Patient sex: M
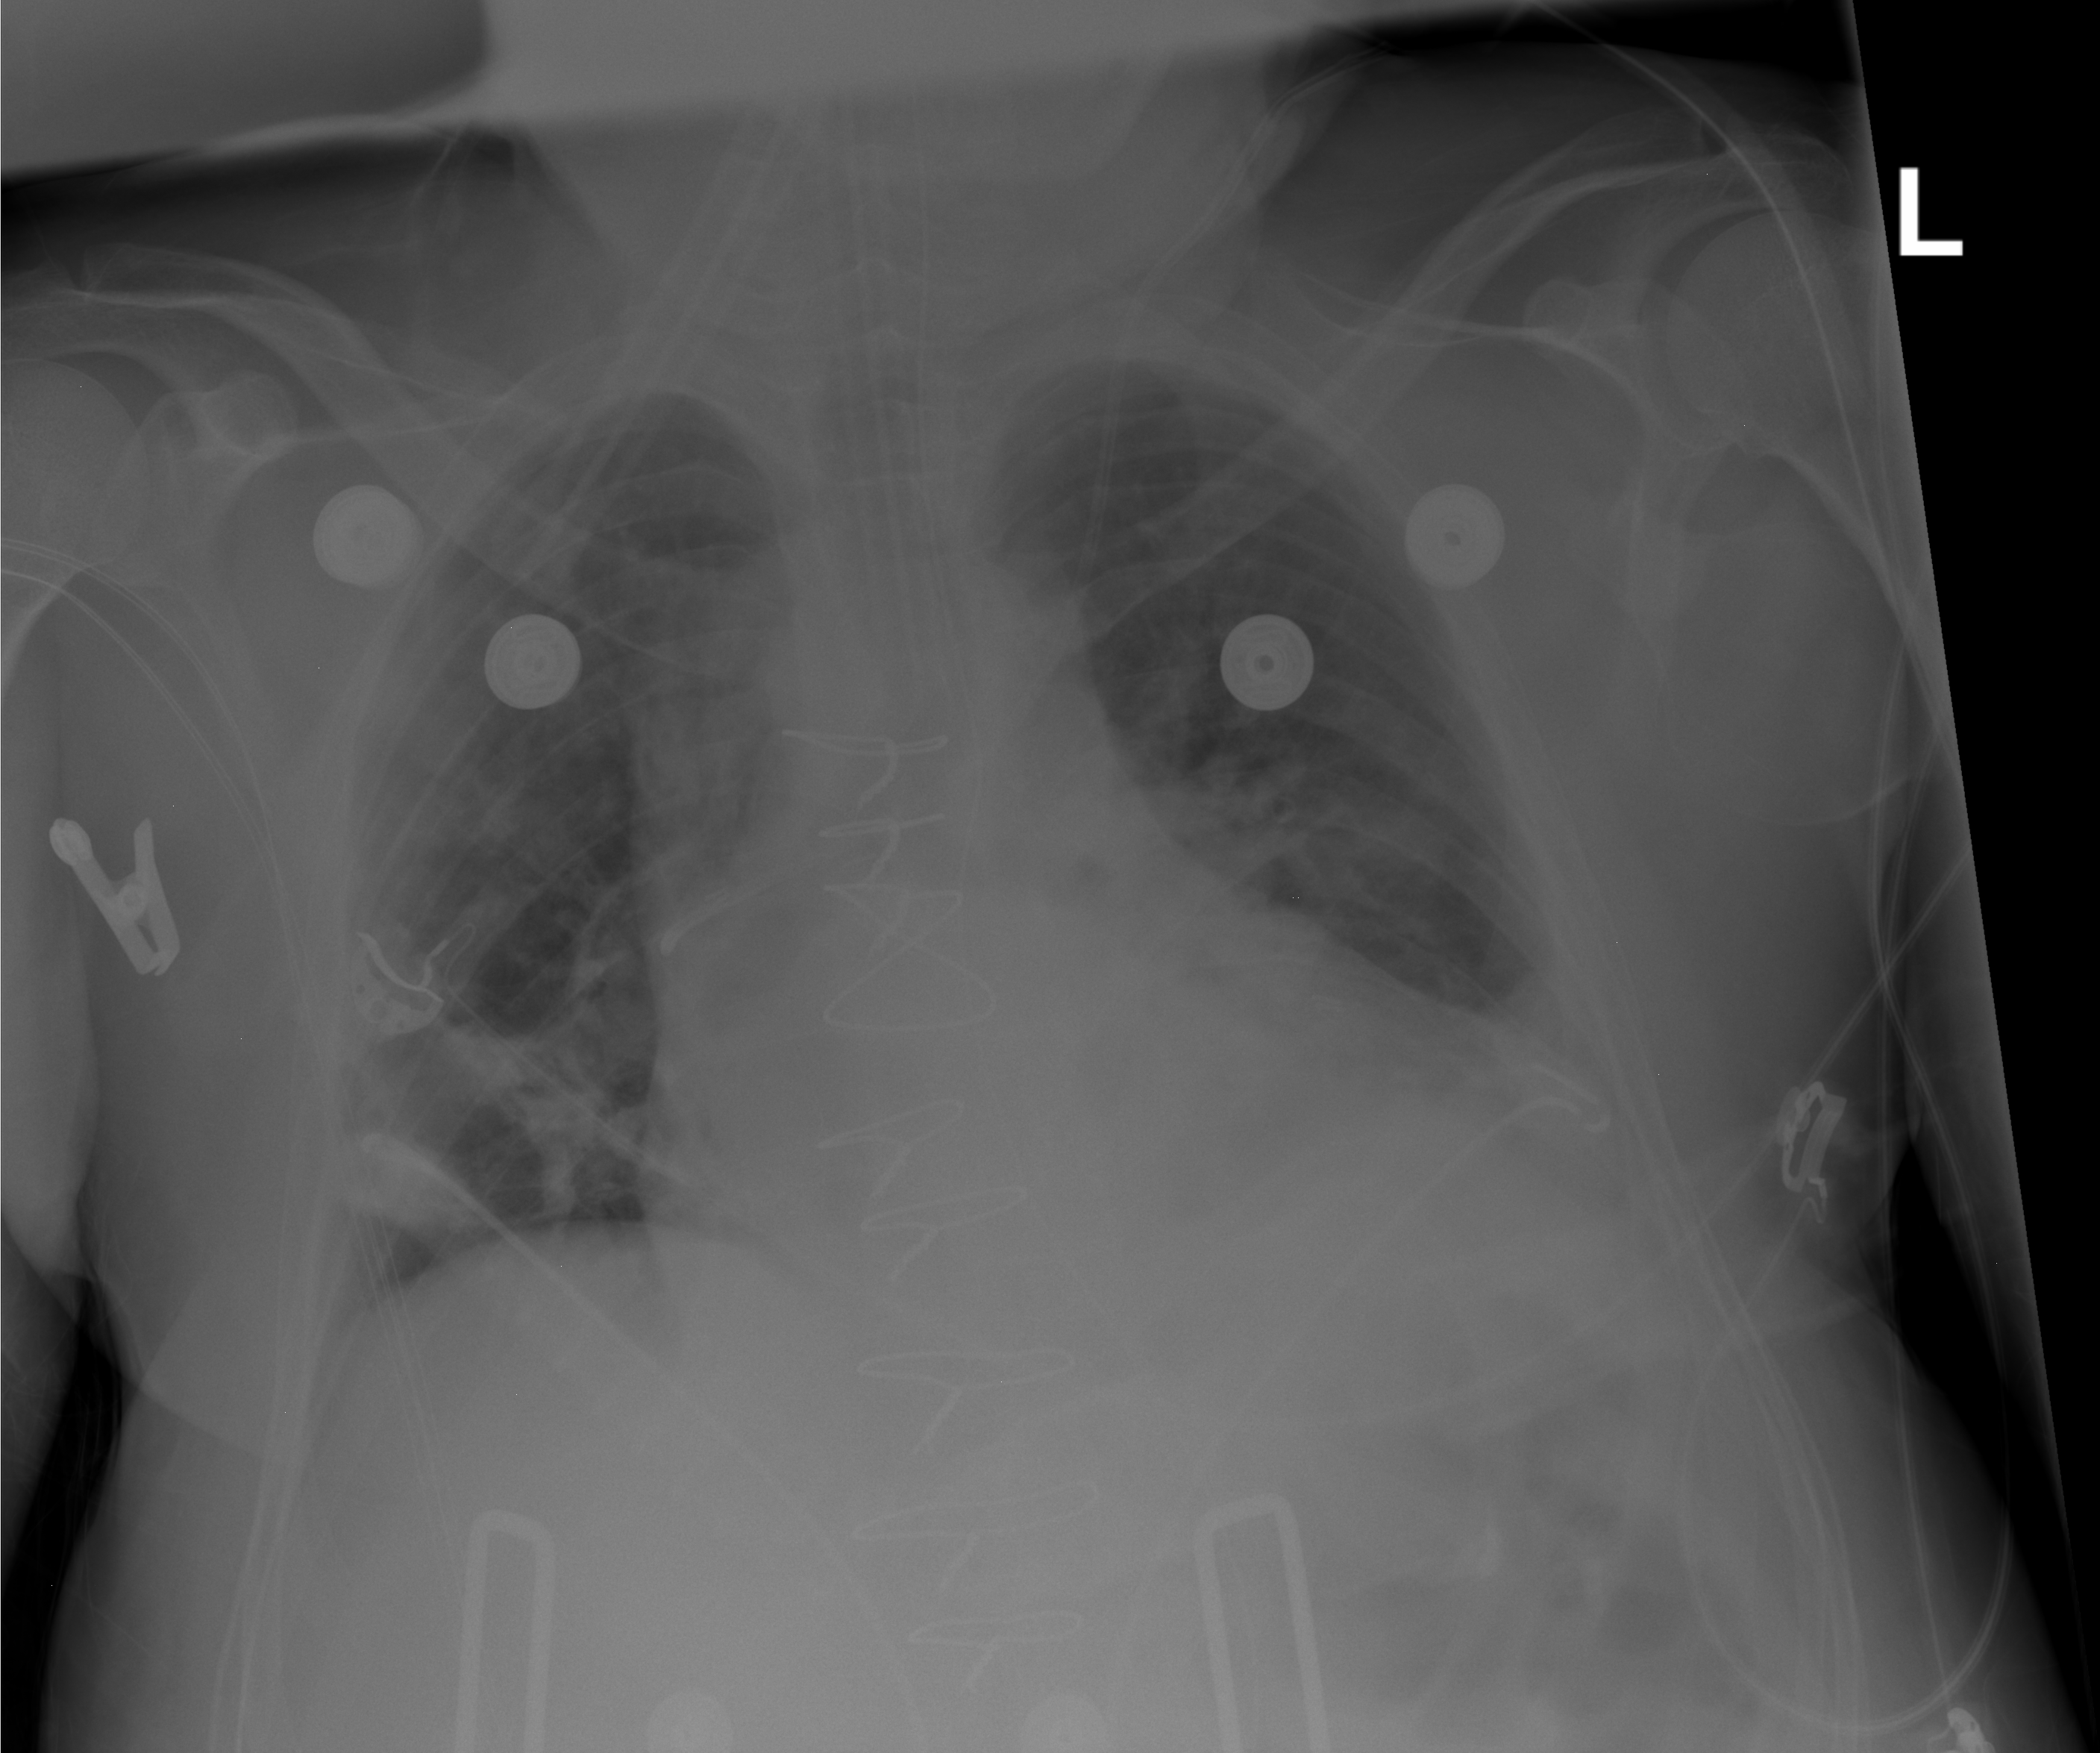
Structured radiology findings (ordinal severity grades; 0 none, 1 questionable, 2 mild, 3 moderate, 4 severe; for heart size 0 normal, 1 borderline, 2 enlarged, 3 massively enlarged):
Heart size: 2
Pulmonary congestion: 2
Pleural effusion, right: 0
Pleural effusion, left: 2
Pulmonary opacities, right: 0
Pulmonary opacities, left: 0
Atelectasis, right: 2
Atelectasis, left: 2